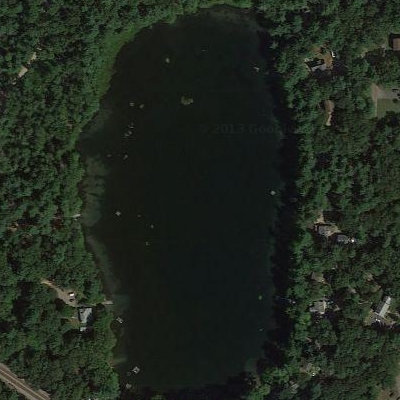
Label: RiverLake